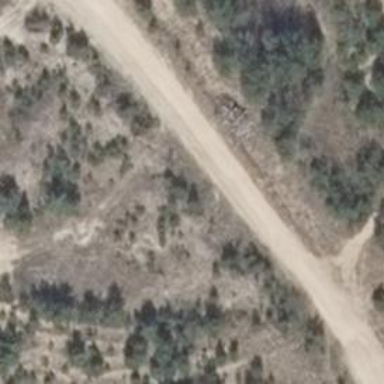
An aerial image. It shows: Abandoned spur railway.